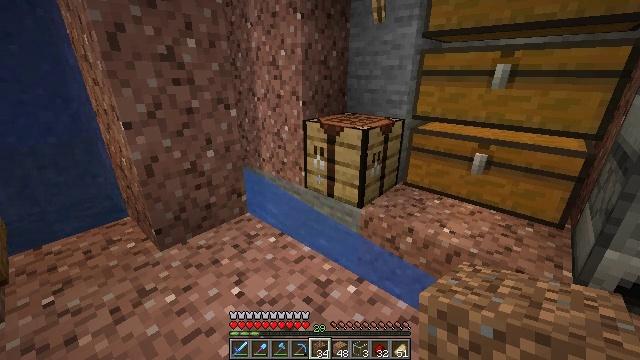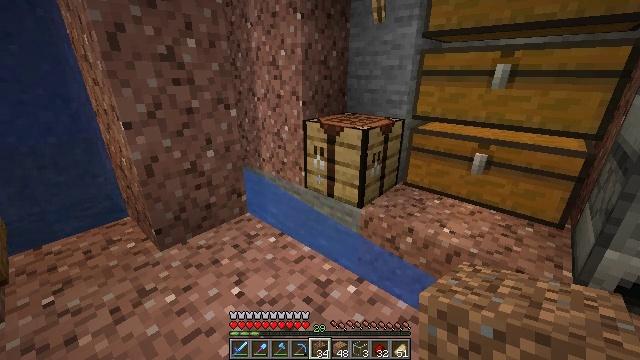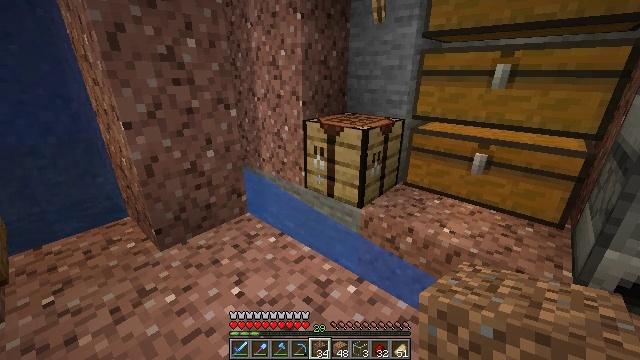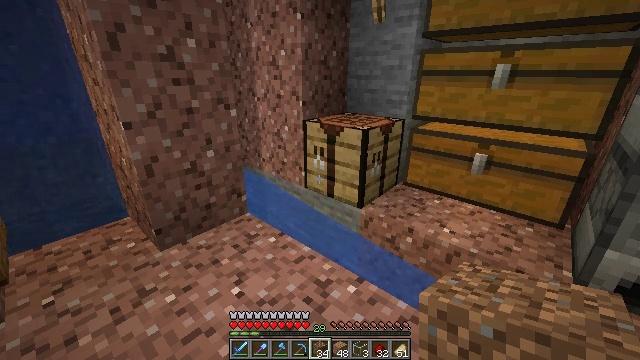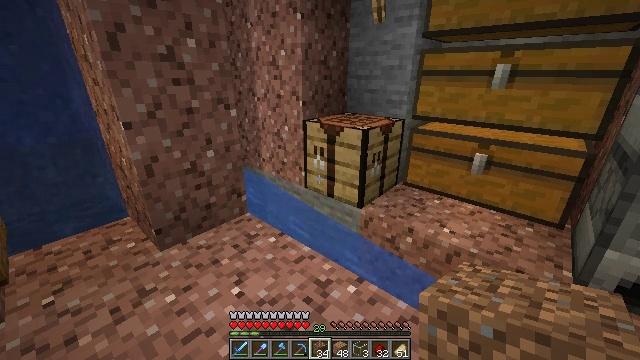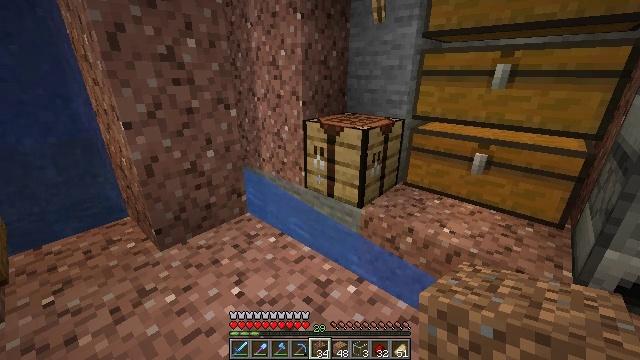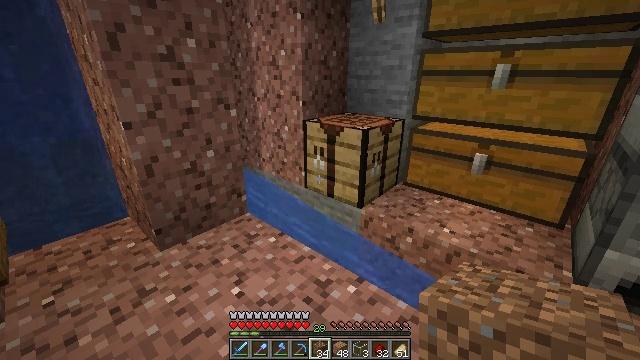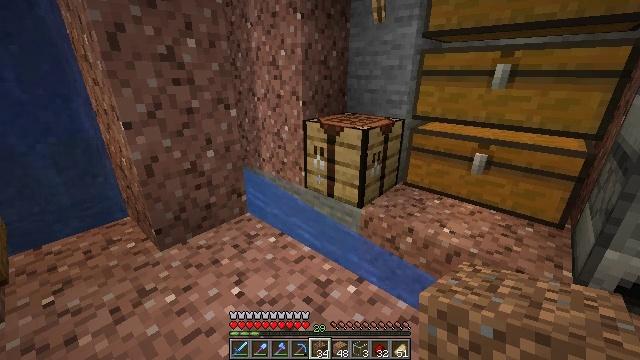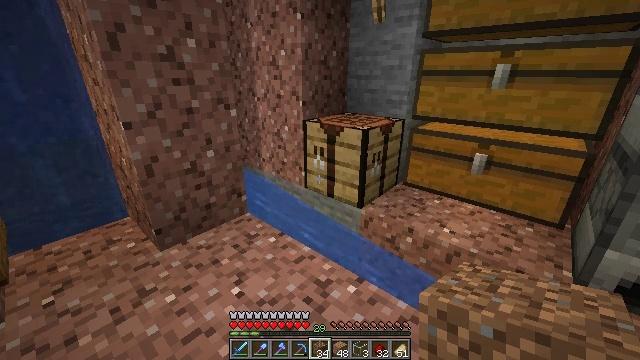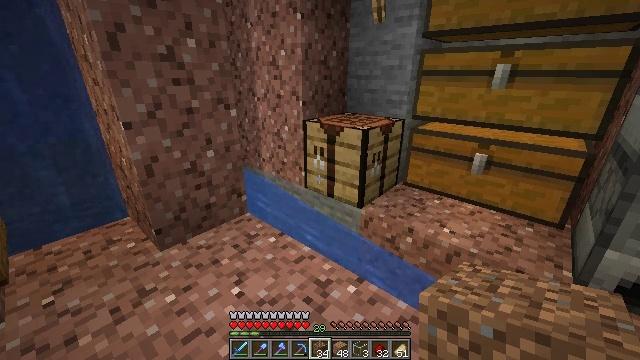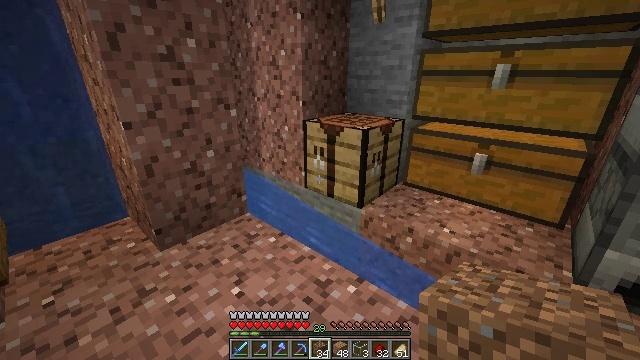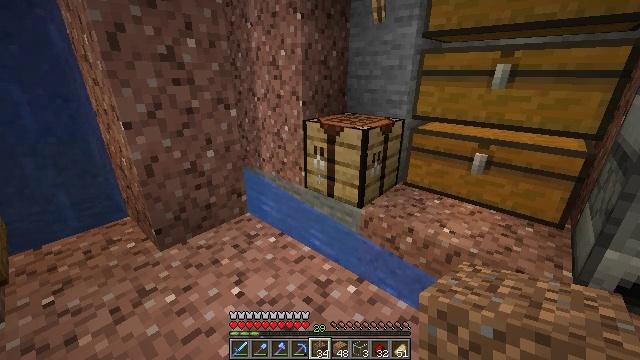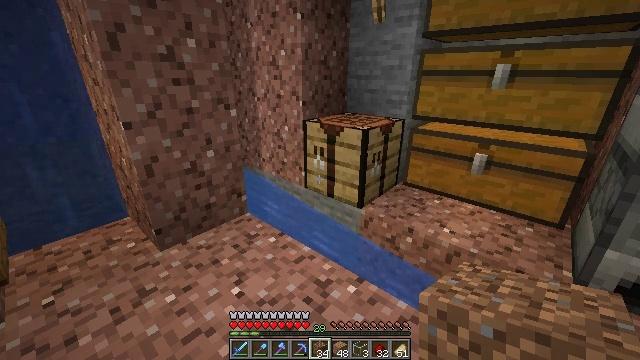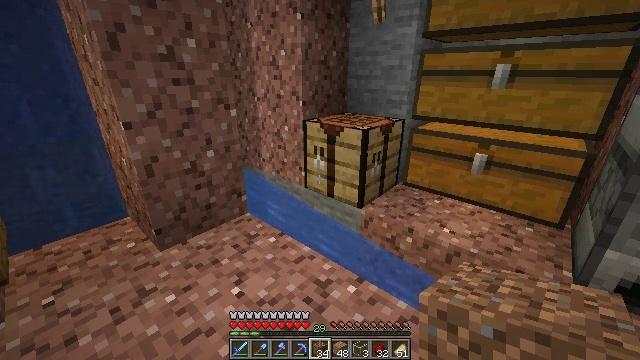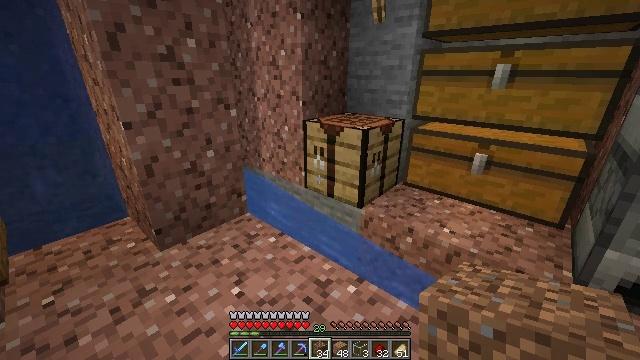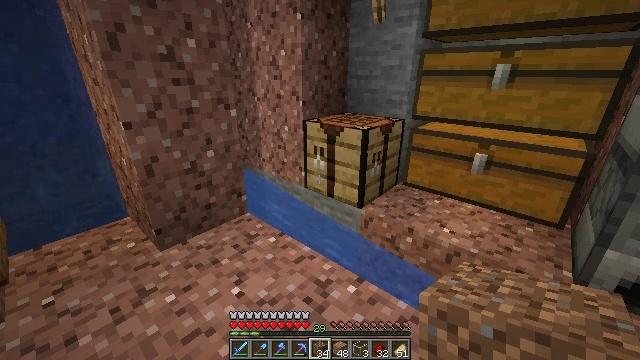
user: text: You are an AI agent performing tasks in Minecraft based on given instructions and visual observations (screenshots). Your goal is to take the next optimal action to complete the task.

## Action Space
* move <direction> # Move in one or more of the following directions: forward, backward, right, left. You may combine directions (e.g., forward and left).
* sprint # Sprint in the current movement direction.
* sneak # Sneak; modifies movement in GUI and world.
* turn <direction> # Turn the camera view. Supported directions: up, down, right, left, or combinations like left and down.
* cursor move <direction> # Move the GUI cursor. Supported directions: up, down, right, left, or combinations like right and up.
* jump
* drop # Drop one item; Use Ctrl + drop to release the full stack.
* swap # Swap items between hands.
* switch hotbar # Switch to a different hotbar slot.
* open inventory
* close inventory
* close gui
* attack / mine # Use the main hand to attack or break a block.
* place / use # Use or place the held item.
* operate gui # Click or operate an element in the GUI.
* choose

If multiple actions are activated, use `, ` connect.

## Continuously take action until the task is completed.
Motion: motion action
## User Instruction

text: Create a golden helmet in the crafting table.
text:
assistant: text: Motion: no_op
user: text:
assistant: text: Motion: no_op
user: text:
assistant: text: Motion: no_op
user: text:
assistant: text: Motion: no_op
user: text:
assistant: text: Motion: no_op
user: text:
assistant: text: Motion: no_op
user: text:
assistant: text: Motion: no_op
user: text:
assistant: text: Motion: no_op
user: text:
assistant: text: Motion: no_op
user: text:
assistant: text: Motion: no_op
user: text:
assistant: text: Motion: no_op
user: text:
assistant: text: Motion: no_op
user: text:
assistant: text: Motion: no_op
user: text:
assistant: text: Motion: no_op
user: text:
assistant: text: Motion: no_op
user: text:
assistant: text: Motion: no_op
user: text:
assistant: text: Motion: no_op
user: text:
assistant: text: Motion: no_op
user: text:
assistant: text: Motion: no_op
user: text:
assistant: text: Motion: no_op
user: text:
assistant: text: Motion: no_op
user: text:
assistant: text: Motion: no_op
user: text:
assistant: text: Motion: no_op
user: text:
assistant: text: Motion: no_op
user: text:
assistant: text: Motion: no_op
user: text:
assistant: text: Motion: no_op
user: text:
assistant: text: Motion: no_op
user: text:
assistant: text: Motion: no_op
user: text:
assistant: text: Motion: no_op
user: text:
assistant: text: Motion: no_op